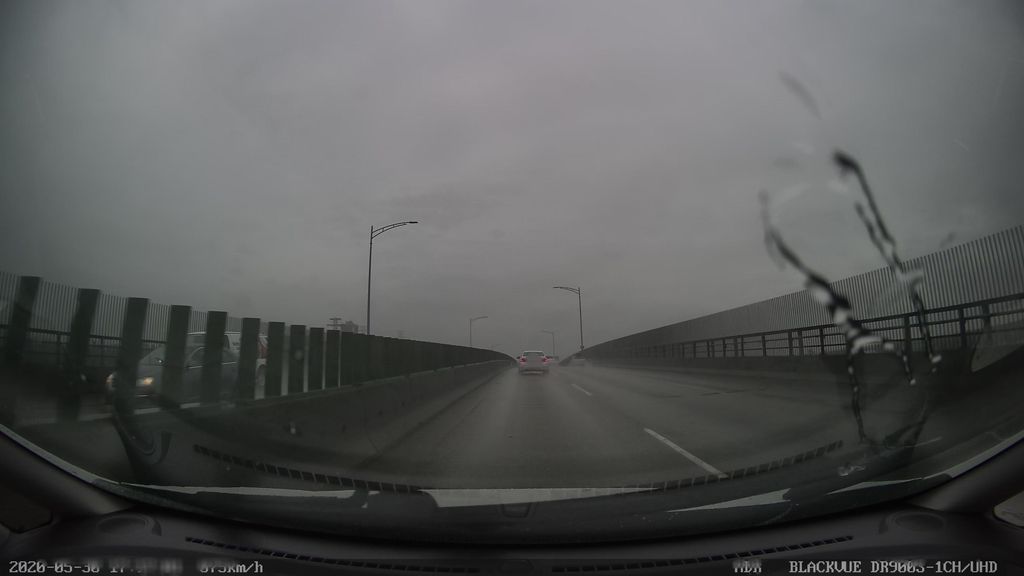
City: vancouver